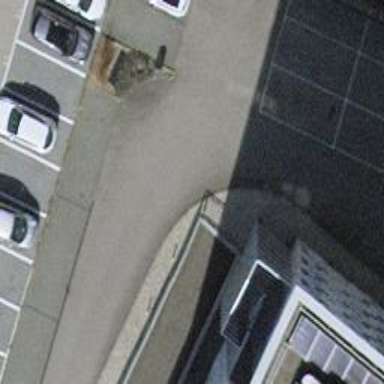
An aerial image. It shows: Parking entrance.